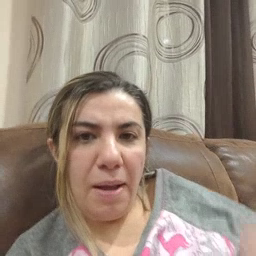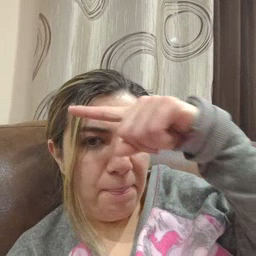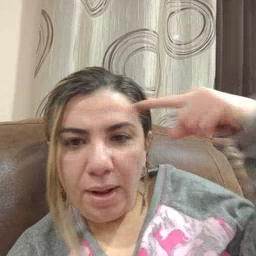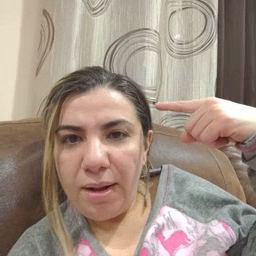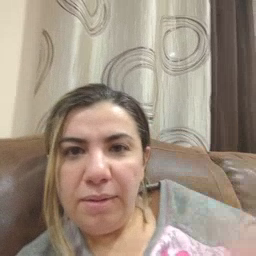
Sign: black